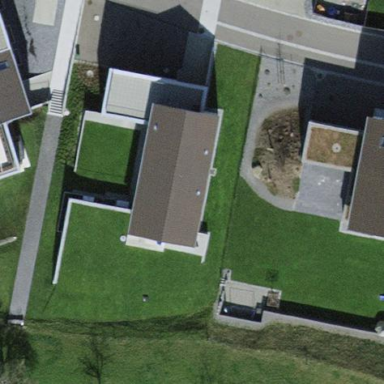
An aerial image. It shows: Detached building.